Question: I wrote a program to move a ball when a button is clicked. It is a part of experiment for a bigegr project:
Here is the screen shot:

And here is the code:
'''
<!DOCTYPE html>
<html>
<head>
<meta http-equiv="Content-Type" content="text/html; charset=utf-8" />
<title>HTML5 Random Bouncing Ball</title>
<style type="text/css">
<!--
body { background-color:#ededed; font:normal 12px/18px Arial, Helvetica, sans-serif; }
h1 { display:block; width:600px; margin:20px auto; padding-bottom:20px; font:normal 24px/30px Georgia, "Times New Roman", Times, serif; color:#333; text-shadow: 1px 2px 3px #ccc; border-bottom:1px solid #cbcbcb; }
#myCanvas { background:#fff; border:1px solid #cbcbcb; }
#nav { display:block; width:100%; text-align:center; }
#nav li { display:block; font-weight:bold; line-height:21px; text-shadow:1px 1px 1px #fff; width:100px; height:21px; padding:5px; margin:0 10px; background:#e0e0e0; border:1px solid #ccc; -moz-border-radius:4px;-webkit-border-radius:4px; border-radius:4px; float:left; }
#nav li a { color:#000; display:block; text-decoration:none; width:100%; height:100%; }
-->
</style>
<script type="text/javascript">
function myFunction () {
if(document.getElementById('button').clicked == true)
{
var context;
var dx= 4;
var dy=4;
var y=150;
var x=10;
function draw(){
context= myCanvas.getContext('2d');
context.clearRect(0,0,400,400);
context.beginPath();
context.fillStyle="#000000";
context.arc(x,y,10,0,Math.PI*2,true);
context.closePath();
context.fill();
if( x<0 || x>400)
dx=-dx;
if( y<0 || y>300)
dy=-dy;
x+=dx;
y+=dy;
}
setInterval(draw,10);
}
}
</script>
</head>
<body>
<div id="container">
<canvas id="myCanvas" width="400" height="300"></canvas>
</div>
<input id="button" type="submit" name="button" value="enter" onclick="myFunction();"/>
</body>
</html>
'''
The problem is: When I click that button, the ball won't be animated or moved. Where am I wrong?
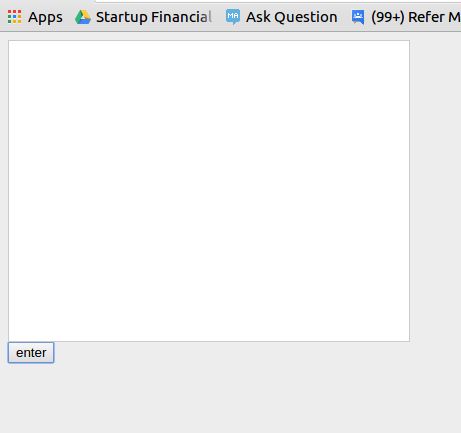
Answer: The code on line 19 returns undefined
'''
document.getElementById('button').clicked == true
'''
remove that if statement and it works
I made a jsbin: <URL>
'''
function myFunction () {
var context;
var dx= 4;
var dy=4;
var y=150;
var x=10;
function draw(){
context= myCanvas.getContext('2d');
context.clearRect(0,0,400,400);
context.beginPath();
context.fillStyle="#000000";
context.arc(x,y,10,0,Math.PI*2,true);
context.closePath();
context.fill();
if( x<0 || x>400)
dx=-dx;
if( y<0 || y>300)
dy=-dy;
x+=dx;
y+=dy;
}
setInterval(draw,10);
}
'''
'''
body { background-color:#ededed; font:normal 12px/18px Arial, Helvetica, sans-serif; }
h1 { display:block; width:600px; margin:20px auto; padding-bottom:20px; font:normal 24px/30px Georgia, "Times New Roman", Times, serif; color:#333; text-shadow: 1px 2px 3px #ccc; border-bottom:1px solid #cbcbcb; }
#myCanvas { background:#fff; border:1px solid #cbcbcb; }
#nav { display:block; width:100%; text-align:center; }
#nav li { display:block; font-weight:bold; line-height:21px; text-shadow:1px 1px 1px #fff; width:100px; height:21px; padding:5px; margin:0 10px; background:#e0e0e0; border:1px solid #ccc; -moz-border-radius:4px;-webkit-border-radius:4px; border-radius:4px; float:left; }
#nav li a { color:#000; display:block; text-decoration:none; width:100%; height:100%; }
'''
'''
<div id="container">
<canvas id="myCanvas" width="400" height="300"></canvas>
</div>
<input id="button" type="submit" name="button" value="enter" onclick="myFunction();"/>
'''